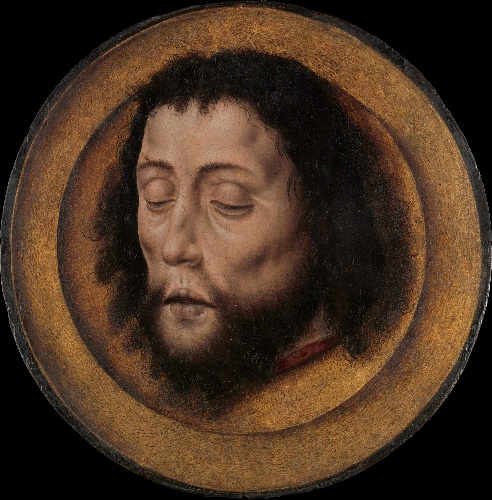
Title: Head of Saint John the Baptist on a Charger
Artist: Aelbert Bouts
Artist bio: Netherlandish, Leuven ca. 1451/54–1549
Date: ca. 1500
Object type: Painting
Classification: Paintings
Medium: Oil on poplar
Dimensions: Diameter 11 1/8 in. (28.3 cm)
Department: European Paintings
Credit line: Bequest of Rupert L. Joseph, 1959
Accession year: 1960
Repository: Metropolitan Museum of Art, New York, NY
Tags: Heads|Saint John the Baptist